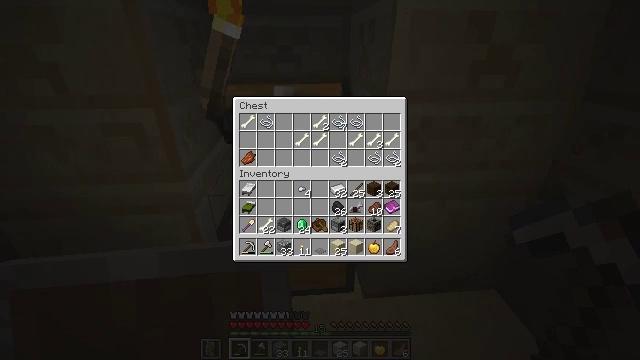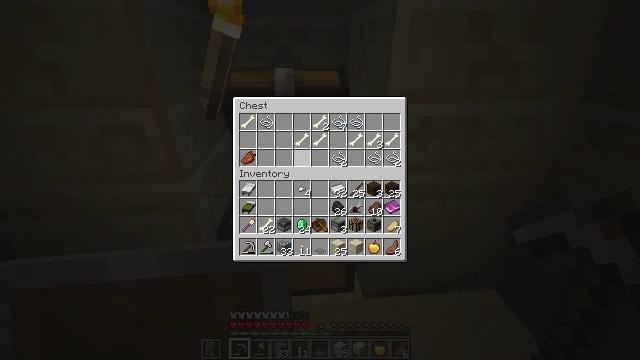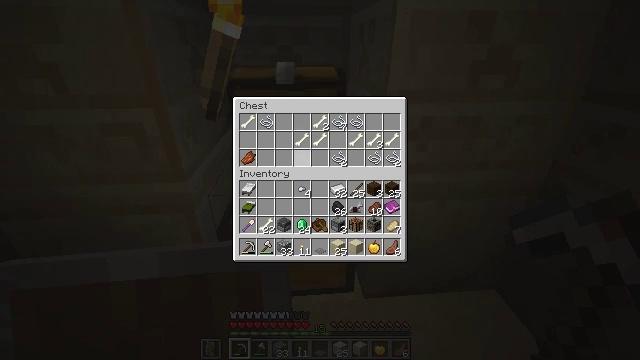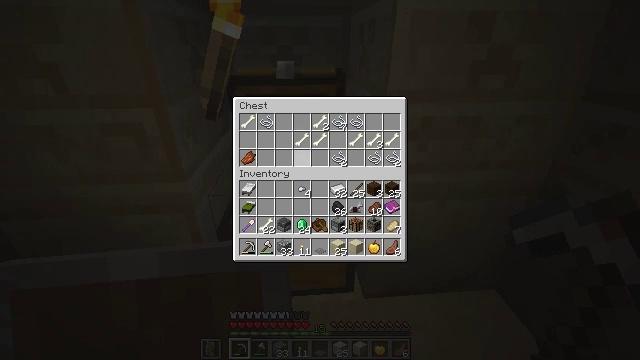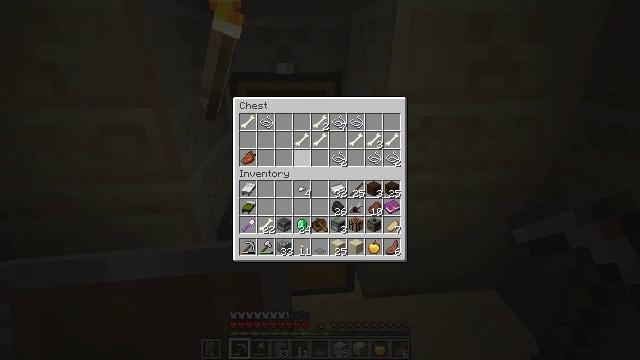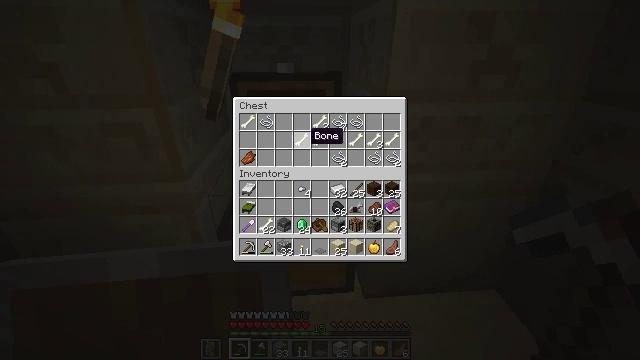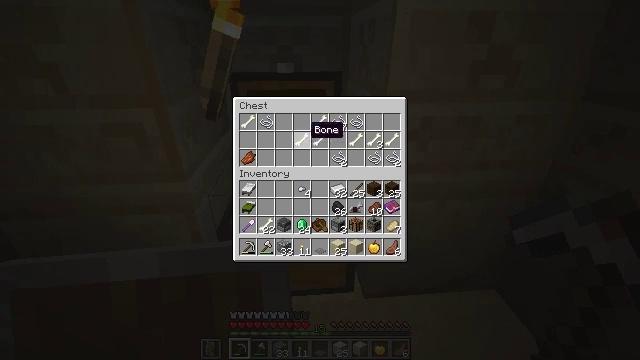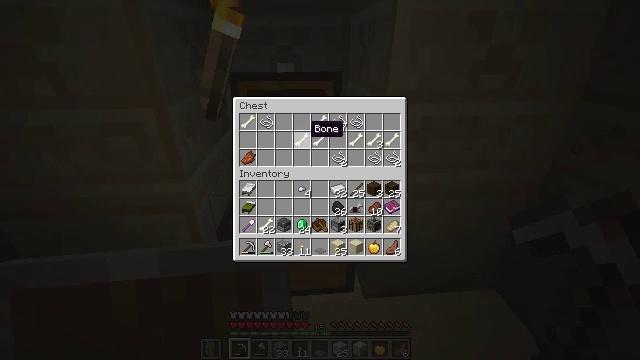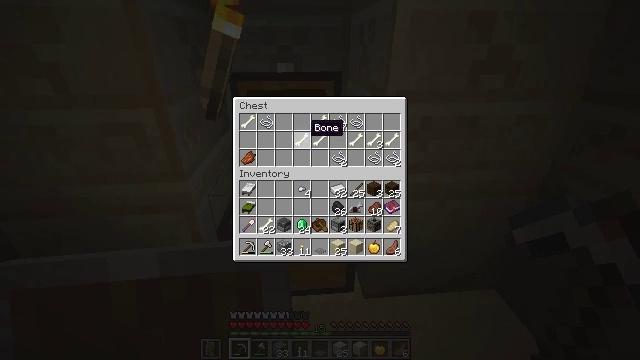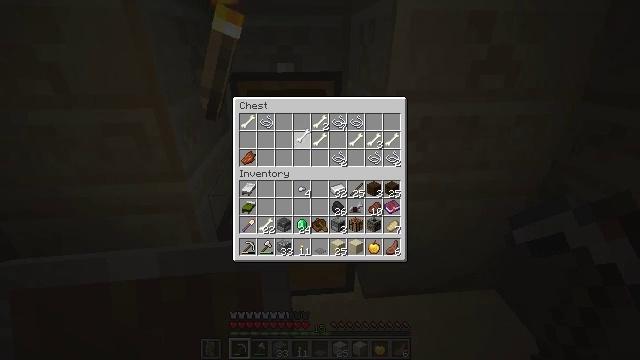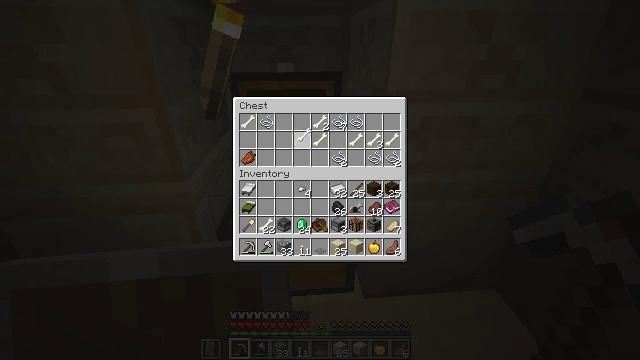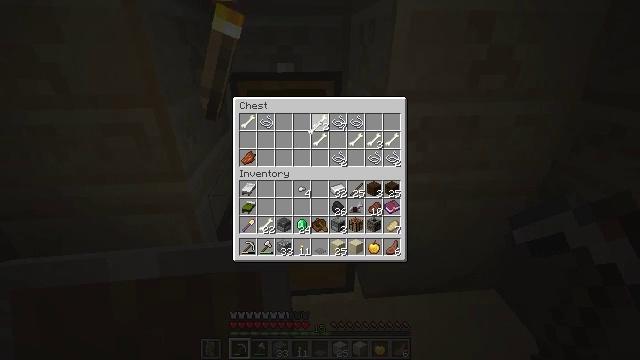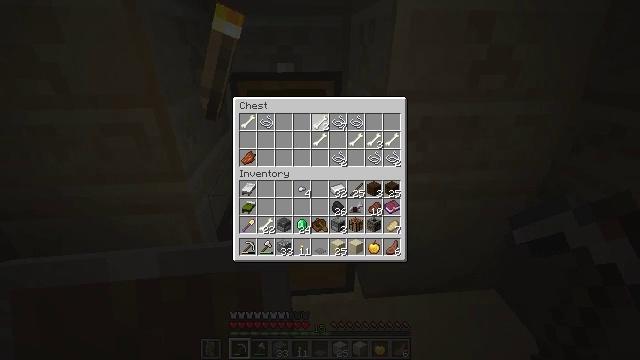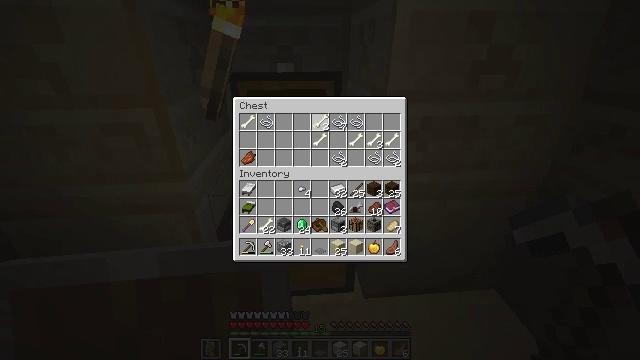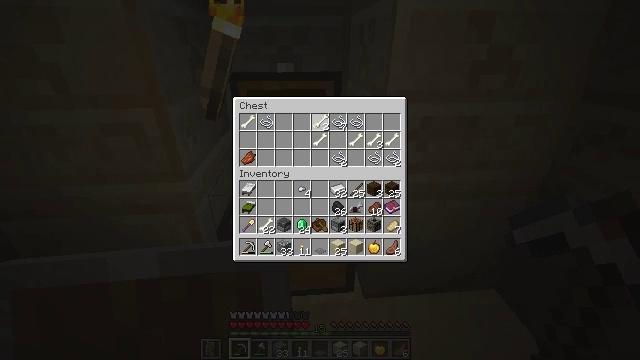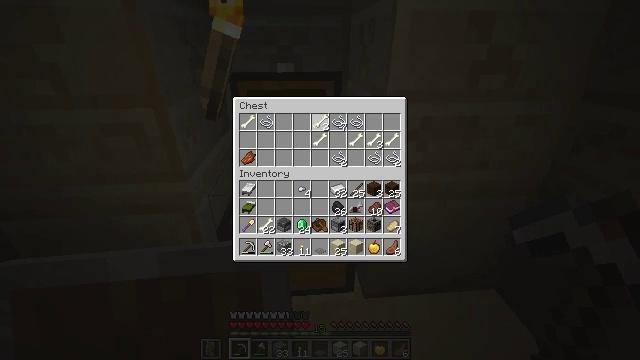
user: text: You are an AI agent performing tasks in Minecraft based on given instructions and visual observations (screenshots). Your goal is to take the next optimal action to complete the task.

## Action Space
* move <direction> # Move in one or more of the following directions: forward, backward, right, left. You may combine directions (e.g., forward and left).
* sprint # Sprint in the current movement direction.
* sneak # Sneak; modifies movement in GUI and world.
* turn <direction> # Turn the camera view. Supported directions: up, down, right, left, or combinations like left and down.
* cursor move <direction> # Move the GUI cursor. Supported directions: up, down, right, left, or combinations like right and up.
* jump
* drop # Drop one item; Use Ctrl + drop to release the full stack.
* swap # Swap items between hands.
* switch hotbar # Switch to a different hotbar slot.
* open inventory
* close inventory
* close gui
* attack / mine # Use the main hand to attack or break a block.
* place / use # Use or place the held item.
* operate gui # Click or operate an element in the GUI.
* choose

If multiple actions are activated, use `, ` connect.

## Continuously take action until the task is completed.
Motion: motion action
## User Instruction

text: Break the cut sandstone block.
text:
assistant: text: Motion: no_op
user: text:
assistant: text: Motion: no_op
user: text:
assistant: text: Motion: no_op
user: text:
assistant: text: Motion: cursor move up
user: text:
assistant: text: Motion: cursor move right and up
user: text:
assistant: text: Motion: no_op
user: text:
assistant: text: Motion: no_op
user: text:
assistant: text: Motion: no_op
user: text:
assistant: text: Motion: operate gui
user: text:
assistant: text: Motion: operate gui
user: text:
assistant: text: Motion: cursor move right and up
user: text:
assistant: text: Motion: no_op
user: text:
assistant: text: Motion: sneak
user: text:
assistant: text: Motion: sneak, operate gui
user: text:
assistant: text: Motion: sneak, operate gui
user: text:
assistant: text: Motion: sneak
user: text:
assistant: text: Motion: sneak, operate gui
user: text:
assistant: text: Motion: sneak, operate gui
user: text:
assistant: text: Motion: sneak
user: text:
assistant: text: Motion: sneak
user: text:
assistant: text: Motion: sneak
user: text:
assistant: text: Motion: sneak, cursor move down
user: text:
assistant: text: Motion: cursor move left and down
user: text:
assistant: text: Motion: cursor move left and down
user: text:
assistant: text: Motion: cursor move left and down
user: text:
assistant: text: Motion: cursor move left and down
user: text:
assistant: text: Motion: no_op
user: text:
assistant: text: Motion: no_op
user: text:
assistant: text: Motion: no_op
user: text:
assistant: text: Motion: no_op